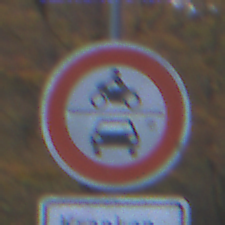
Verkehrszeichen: VerbotKraftfahrzeuge
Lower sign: BesondereFahrzeugeUndTransportgueter4
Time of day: SunriseSunset
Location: Outdoor (Nature)
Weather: PartlyCloudy
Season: Autumn
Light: Natural